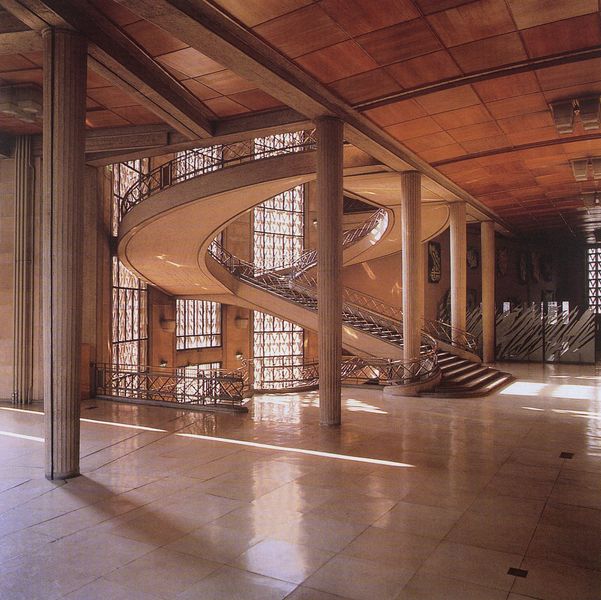
Titel: Musée des Travaux Publics, innen
Künstler: Auguste Perret
Standort: Paris
Institution: Musée des Travaux Publics
Schlagwörter: dunkel, nackt, schatten, weiß, braun, fenster, glas, hell, holz, licht, marmor, raum, stützen, säule, säulen, dach, haus, wand, architektur, stein, kalt, flach, boden, decke, bilder, biegung, bogen, perspektive, flächen, modern, saal, treppe, treppen, jugendstil, streifen, spiegeln, aufgang, geländer, stufen, glatt, poliert, halle, foto, fotografie, eingang, gang, offen, fliesen, gebogen, flur, holzdecke, kacheln, quadrate, treppenhaus, freitreppe, kassettendecke, wendeltreppe, fließen, stahl, art deco, raster, treppenaufgang, treppenlauf, lichtschacht, spiegelt, eingangsbereich, spiegelnd, justizgebäude, fluchtend, einga, stabsäule